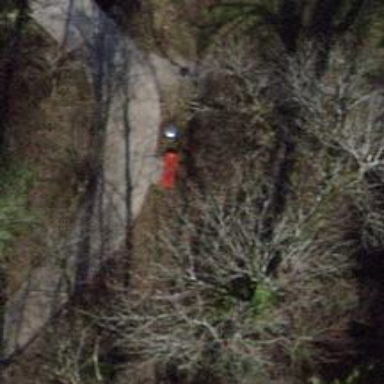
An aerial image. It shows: Red bench.